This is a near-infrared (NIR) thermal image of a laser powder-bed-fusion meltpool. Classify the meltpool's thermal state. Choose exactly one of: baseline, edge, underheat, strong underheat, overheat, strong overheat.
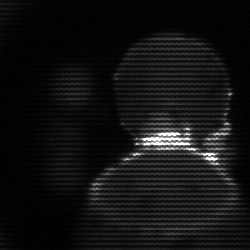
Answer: edge